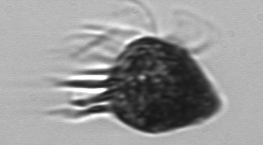
Label: Strombidium_morphotype2